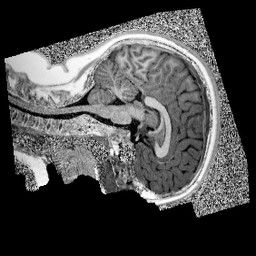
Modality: UNIT1
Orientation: sagittal
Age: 12
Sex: female
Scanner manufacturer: siemens
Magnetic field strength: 3 T
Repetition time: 4 s
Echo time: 0.00299 s